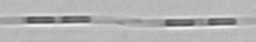
Label: Pseudo-nitzschia